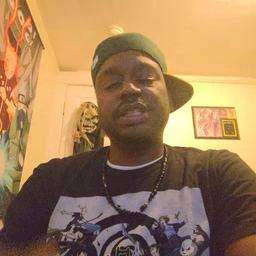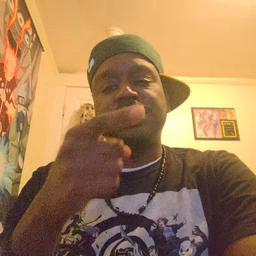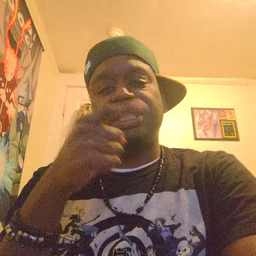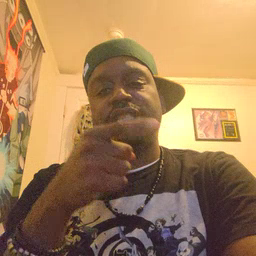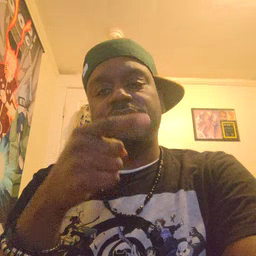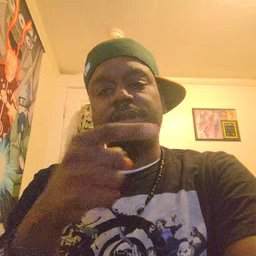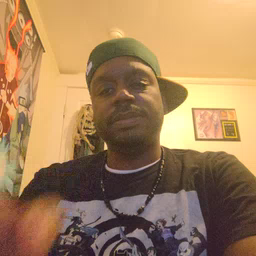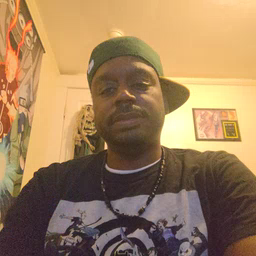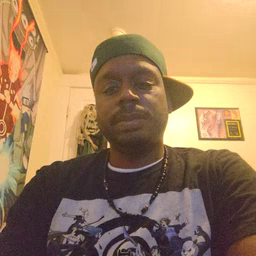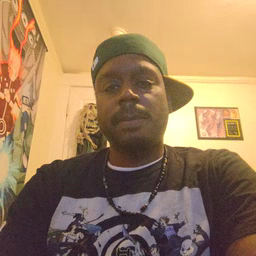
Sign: hesheit